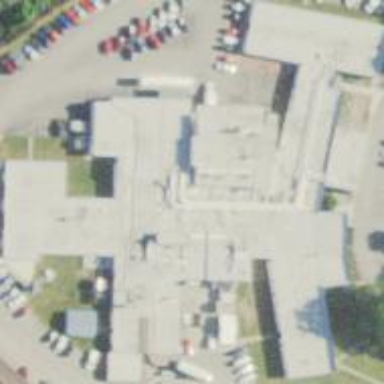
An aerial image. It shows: Hospital building.